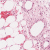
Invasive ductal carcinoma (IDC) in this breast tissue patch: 0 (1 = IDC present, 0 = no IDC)